Question: I have a command line app that uploads to FTP. I've used it without problems, but know I have 2 FTP sites that have different hostnames and I seems that the FtpWebRequest don't send something to the server.
Using a ftp client (Beyond Compare) I have no problem.

The code that uploads:
'''
FtpWebRequest request = (FtpWebRequest)WebRequest.Create(target);
request.Method = WebRequestMethods.Ftp.UploadFile;
request.Credentials = new NetworkCredential(Usuario, Clave);
request.UsePassive = Pasivo;
// Copy the contents of the file to the request stream.
byte[] fileContents = System.IO.File.ReadAllBytes(file);
request.ContentLength = fileContents.Length;
Stream requestStream = request.GetRequestStream();
requestStream.Write(fileContents, 0, fileContents.Length);
requestStream.Close();
FtpWebResponse response = (FtpWebResponse)request.GetResponse();
'''
More data:
- -
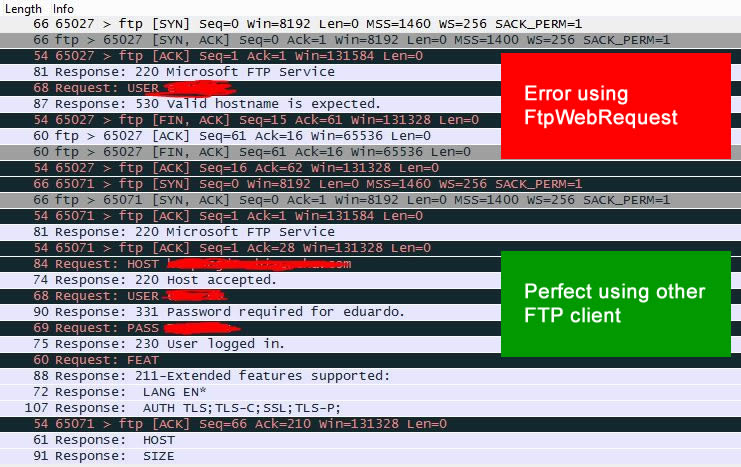
Answer: Solved adding the host to the username as described <URL>
'''
request.Credentials = new NetworkCredential(Host + "|" + Usuario, Clave);
'''